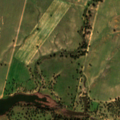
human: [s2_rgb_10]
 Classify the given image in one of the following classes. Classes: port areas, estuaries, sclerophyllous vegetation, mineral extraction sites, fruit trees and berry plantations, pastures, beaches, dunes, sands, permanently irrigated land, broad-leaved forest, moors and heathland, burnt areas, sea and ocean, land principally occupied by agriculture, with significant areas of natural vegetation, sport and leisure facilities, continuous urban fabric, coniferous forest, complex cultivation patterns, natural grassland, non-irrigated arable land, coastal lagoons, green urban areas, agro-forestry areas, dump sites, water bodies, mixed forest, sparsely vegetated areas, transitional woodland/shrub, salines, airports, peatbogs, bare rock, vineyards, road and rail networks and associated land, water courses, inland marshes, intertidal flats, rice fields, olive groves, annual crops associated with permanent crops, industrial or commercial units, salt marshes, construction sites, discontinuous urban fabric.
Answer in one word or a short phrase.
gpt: non-irrigated arable land, pastures, agro-forestry areas